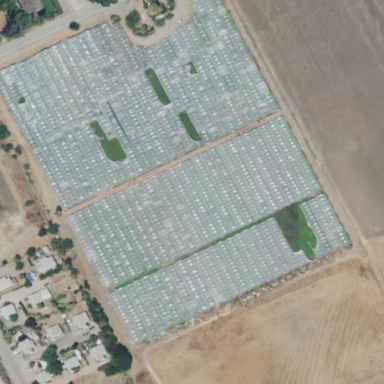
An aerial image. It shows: Greenhouse.